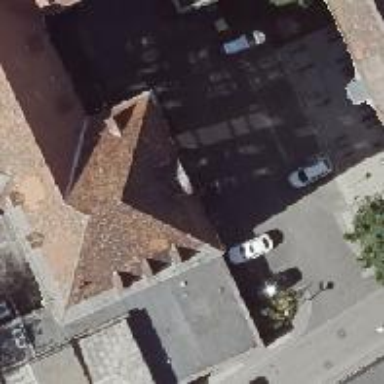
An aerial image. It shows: Building with ridge on the roof.